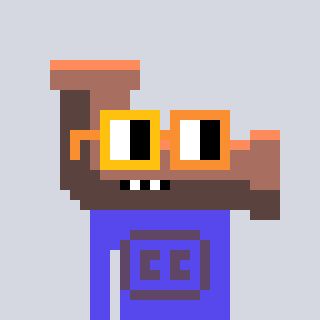
a pixel art character with square yellow and orange glasses, a pipe-shaped head and a computerblue-colored body on a cool background